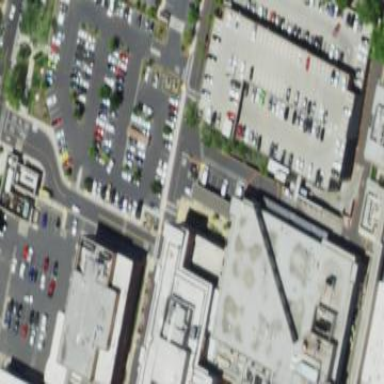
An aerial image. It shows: Multi-storey parking building.